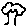
Label: tree